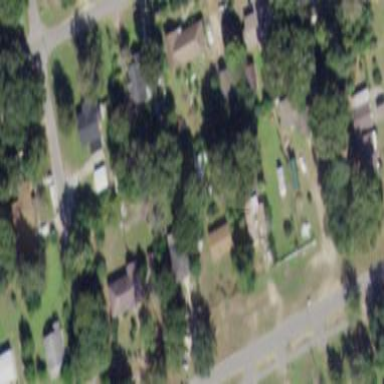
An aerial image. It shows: Single-family residential area.